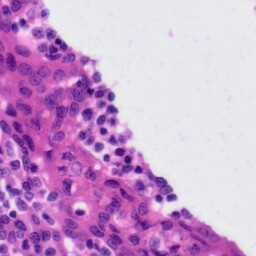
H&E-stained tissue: Tonsil